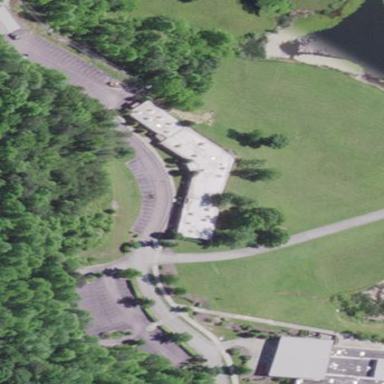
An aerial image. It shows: College building.